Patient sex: M
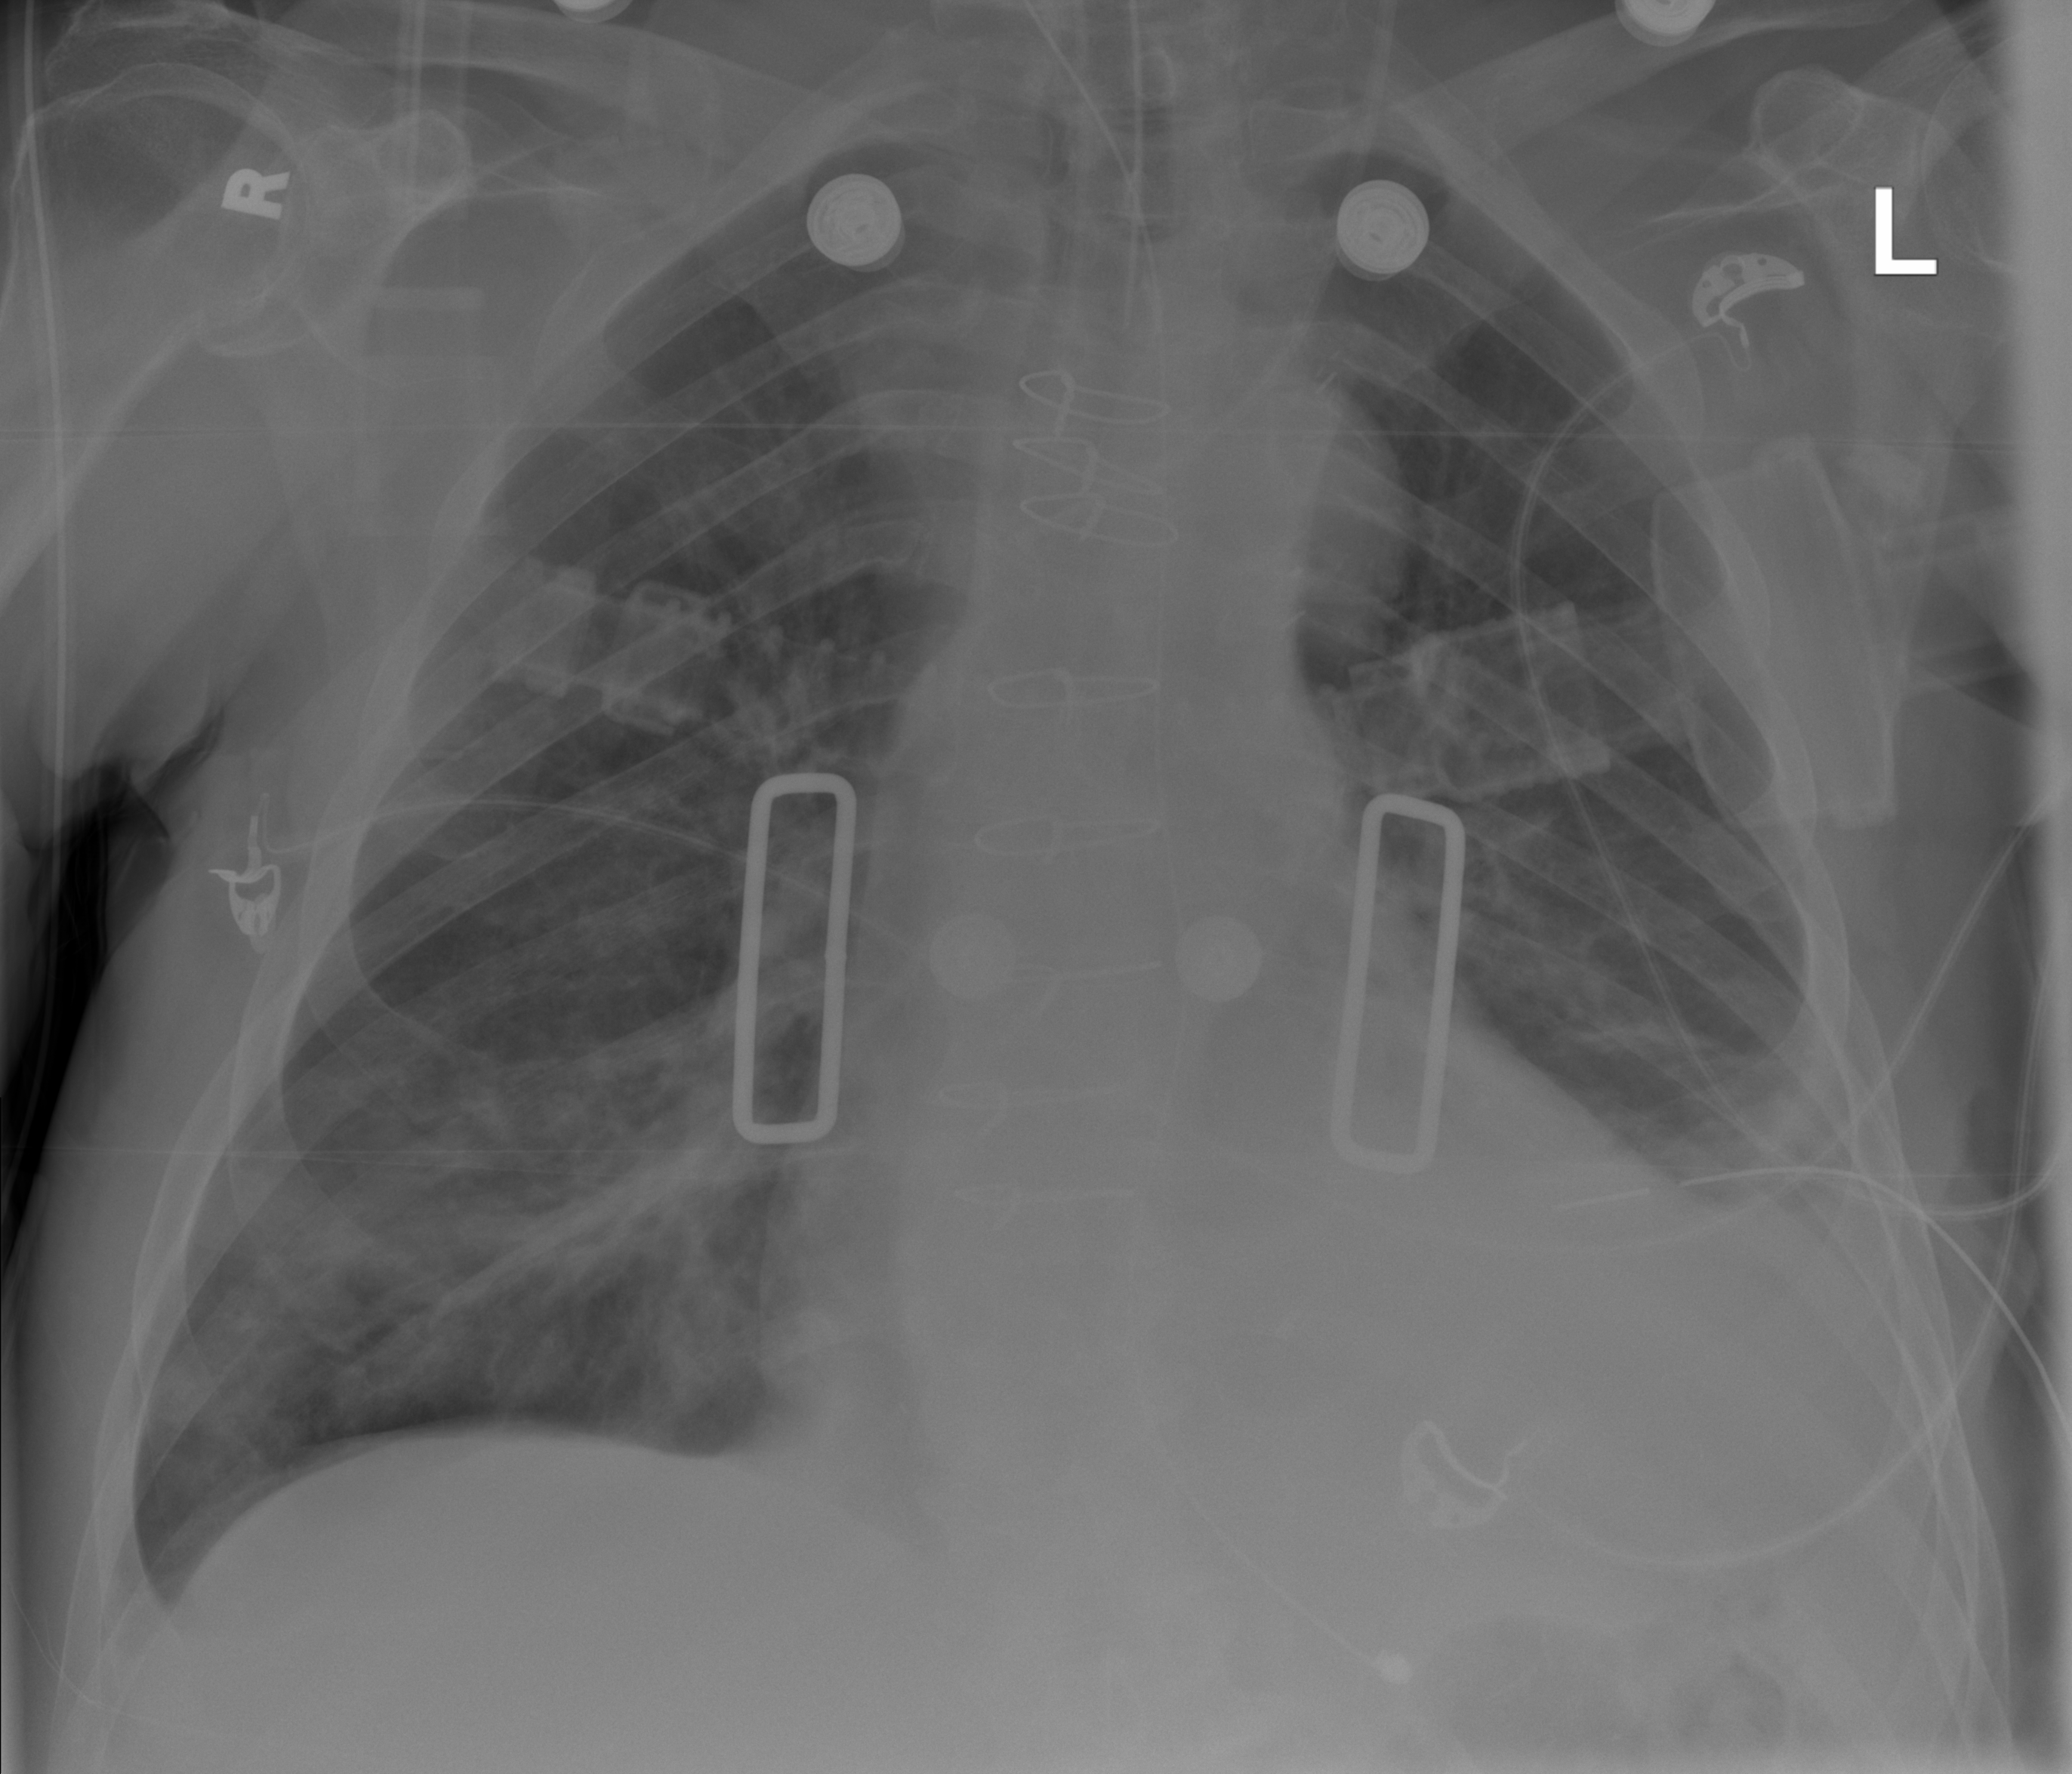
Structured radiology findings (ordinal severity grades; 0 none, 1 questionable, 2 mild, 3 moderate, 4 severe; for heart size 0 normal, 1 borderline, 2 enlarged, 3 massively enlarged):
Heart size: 2
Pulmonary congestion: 0
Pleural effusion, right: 0
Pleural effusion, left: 2
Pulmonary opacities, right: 2
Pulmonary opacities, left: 0
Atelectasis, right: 0
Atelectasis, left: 2